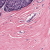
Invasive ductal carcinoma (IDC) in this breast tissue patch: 0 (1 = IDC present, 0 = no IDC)